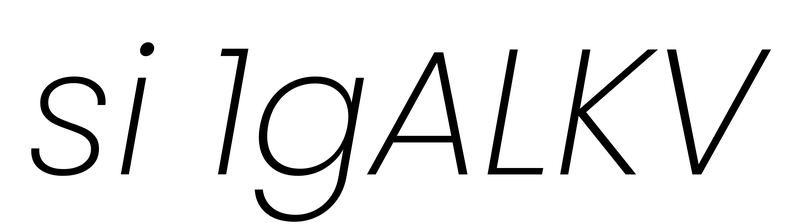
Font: Poppins-ExtraLightItalic